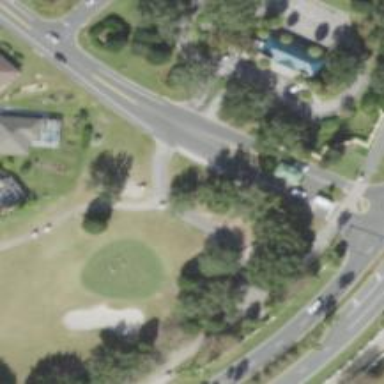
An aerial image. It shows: Path designated for golf carts.